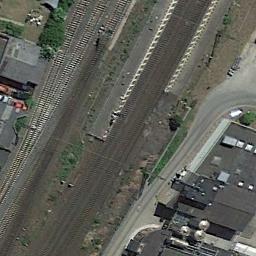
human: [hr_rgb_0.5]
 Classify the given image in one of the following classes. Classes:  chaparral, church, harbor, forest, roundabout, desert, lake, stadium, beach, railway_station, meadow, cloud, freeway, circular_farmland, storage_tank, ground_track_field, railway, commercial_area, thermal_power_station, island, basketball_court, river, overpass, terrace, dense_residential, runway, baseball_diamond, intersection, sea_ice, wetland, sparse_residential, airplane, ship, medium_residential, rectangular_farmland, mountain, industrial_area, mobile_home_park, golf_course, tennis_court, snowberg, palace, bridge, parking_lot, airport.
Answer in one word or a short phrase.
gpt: railway